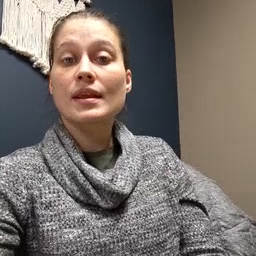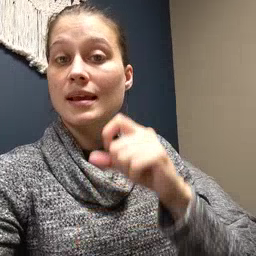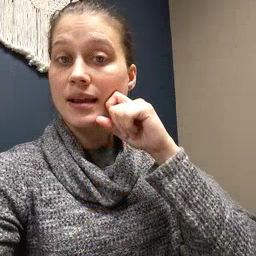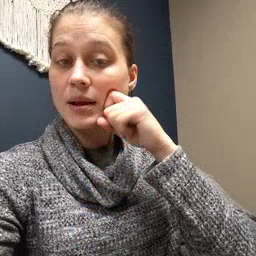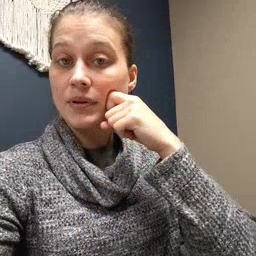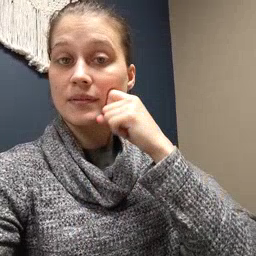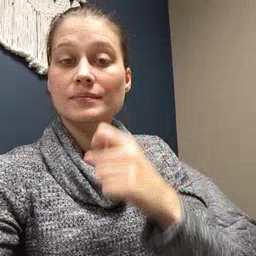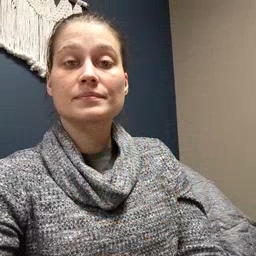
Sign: apple